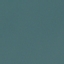
Label: SeaLake